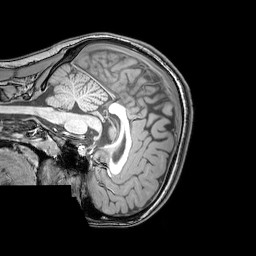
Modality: T1w
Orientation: sagittal
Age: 20
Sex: female
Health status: healthy
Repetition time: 0.081 s
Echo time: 0.037 s